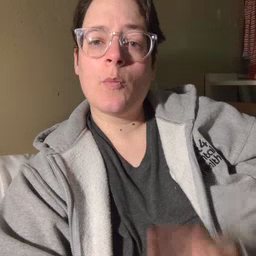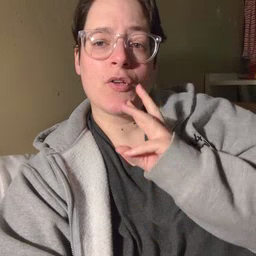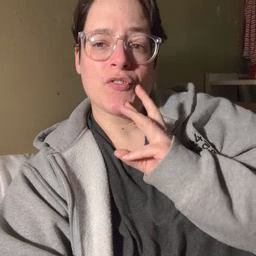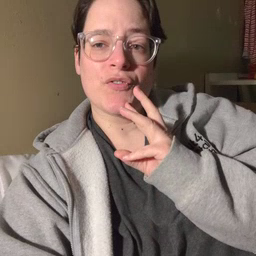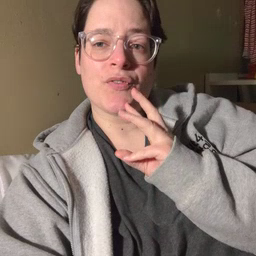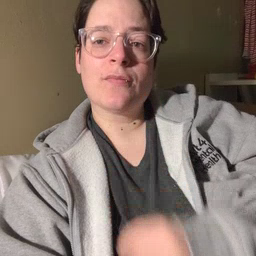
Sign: water